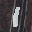
Label: 1